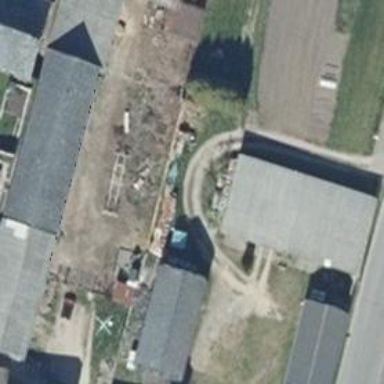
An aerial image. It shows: Driveway.